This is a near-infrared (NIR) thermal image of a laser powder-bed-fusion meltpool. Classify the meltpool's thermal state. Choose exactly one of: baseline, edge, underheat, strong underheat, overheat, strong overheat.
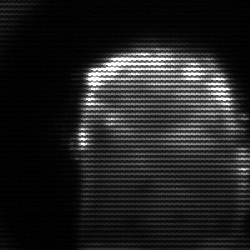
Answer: baseline